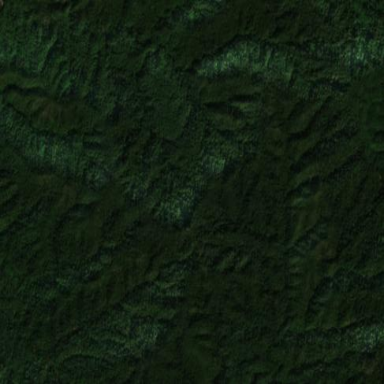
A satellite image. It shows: Forest area with mix of leaf types and cycles.